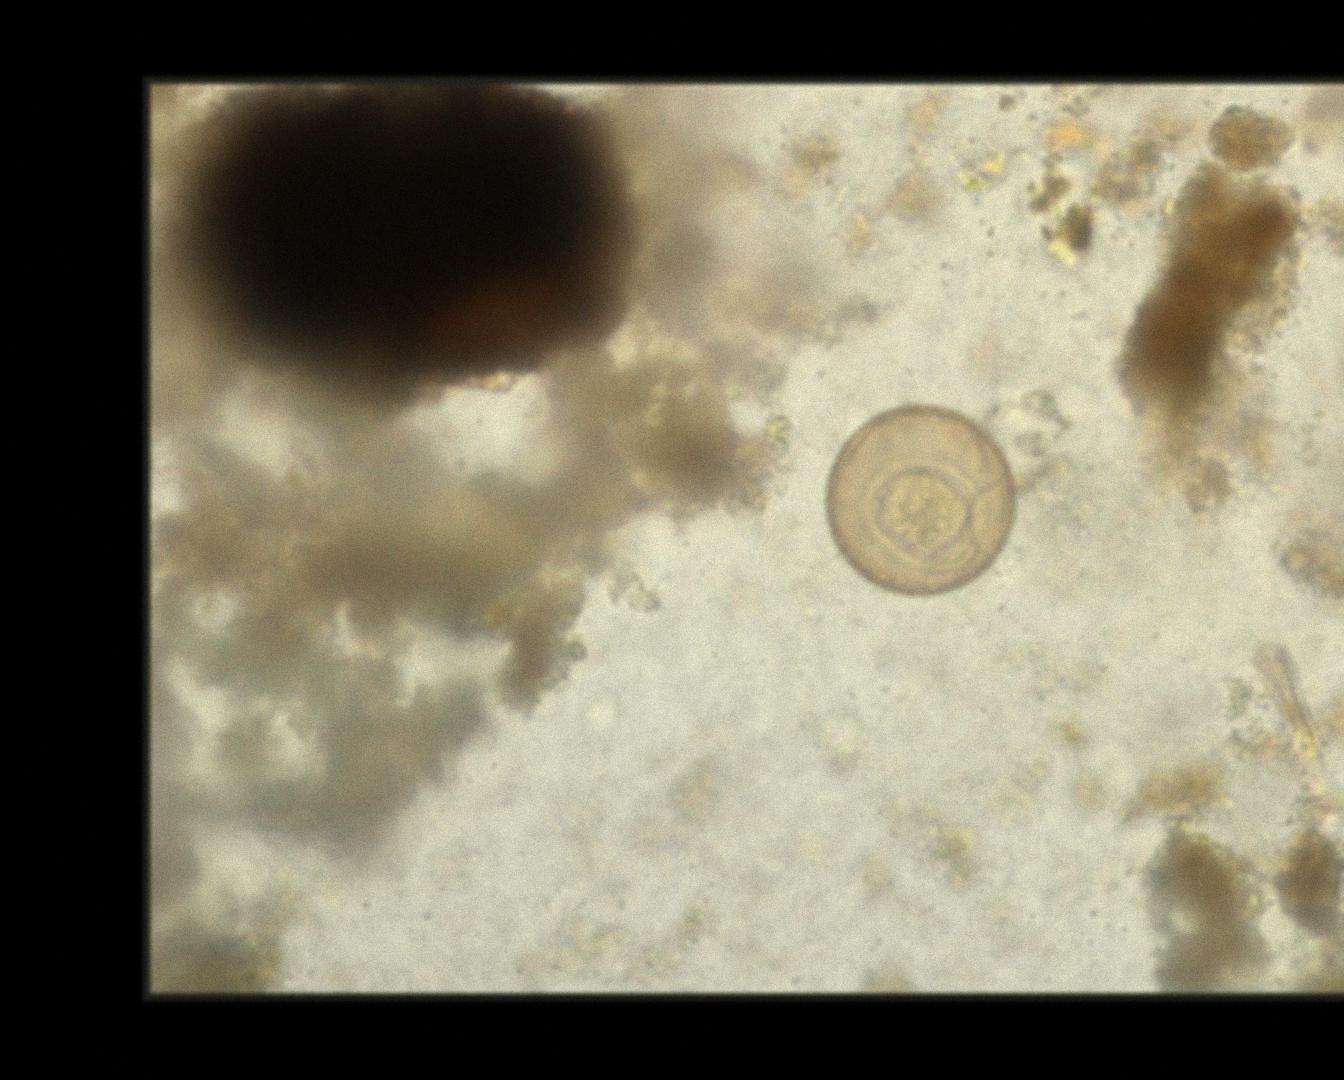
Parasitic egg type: Hymenolepis diminuta